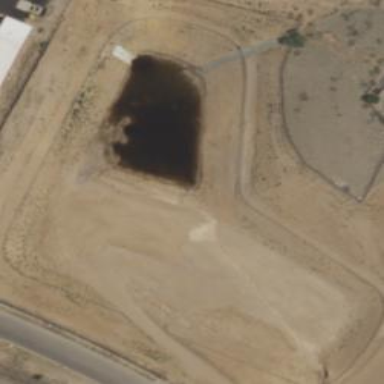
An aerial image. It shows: Stormwater basin filled with water.